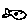
Label: fish